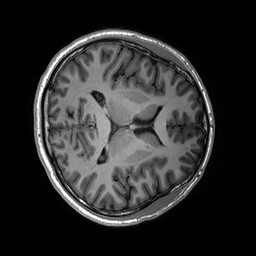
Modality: T1w
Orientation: axial
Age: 22
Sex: male
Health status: healthy
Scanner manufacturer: siemens
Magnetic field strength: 3 T
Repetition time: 2.3 s
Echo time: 0.00236 s